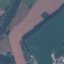
Land use / land cover: River